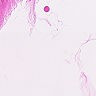
Metastatic tissue present: no